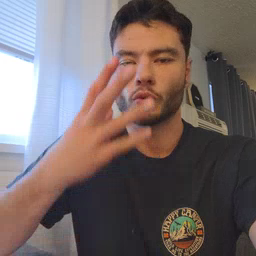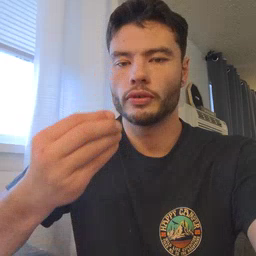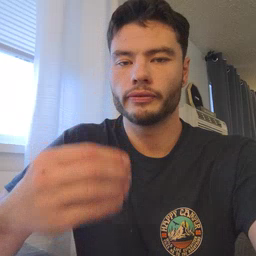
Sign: wolf